Milling tool wear sample.
Tool blade image: 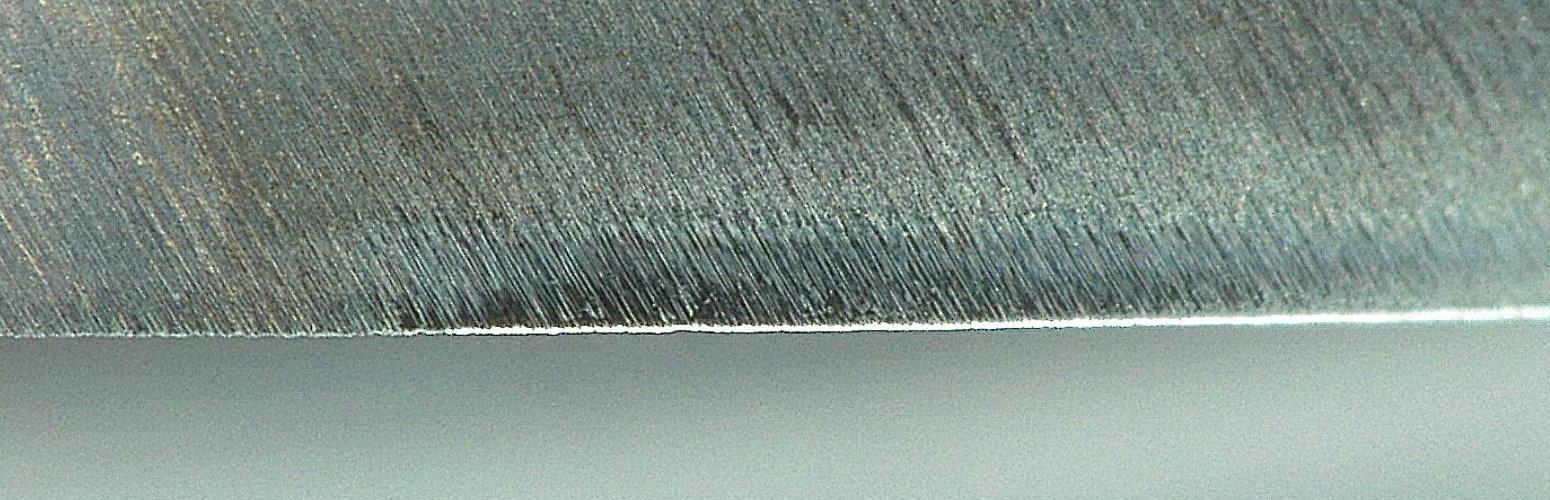
Chip image: 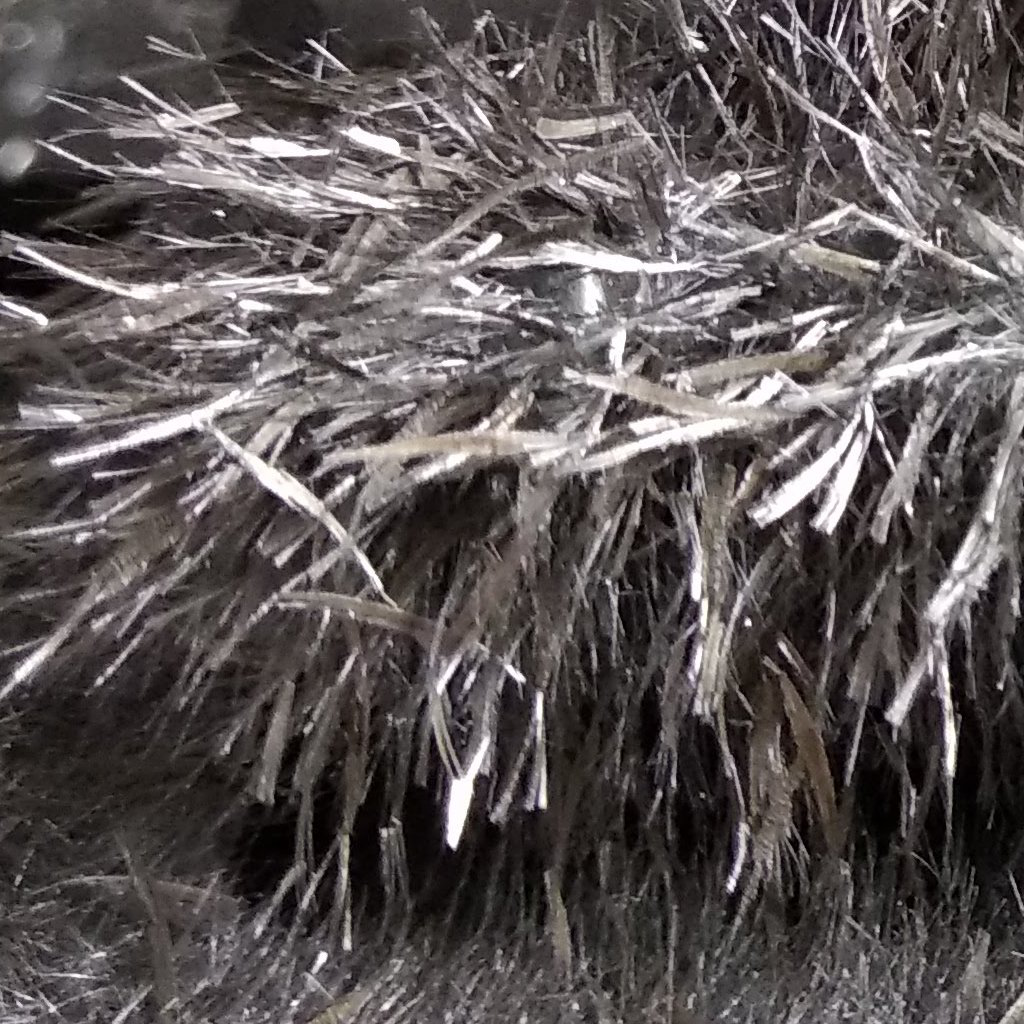
Workpiece image: 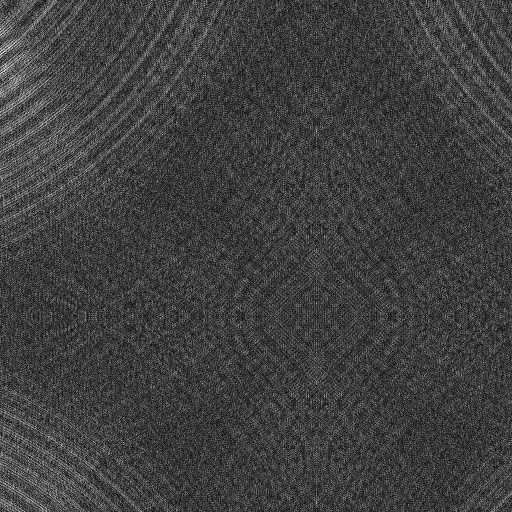
Tool wear state: sharp
Gaps: 0
Flank wear: 35.44
Overhang: 11.67
Force-signal Mel-spectrograms (X, Y, Z axes): 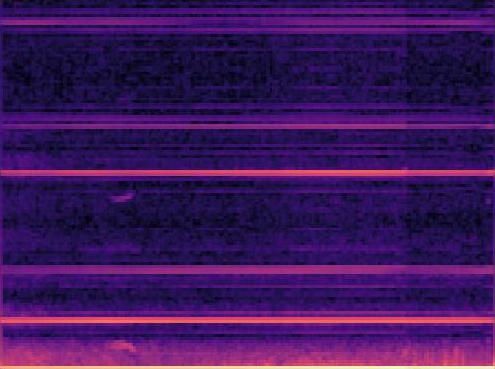 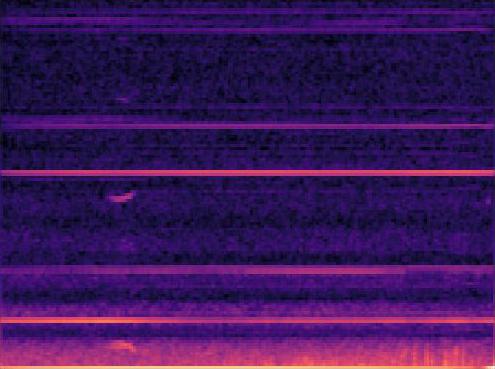 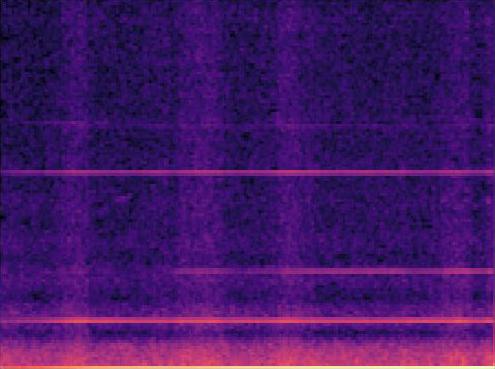
Force-signal scalograms (X, Y, Z axes): 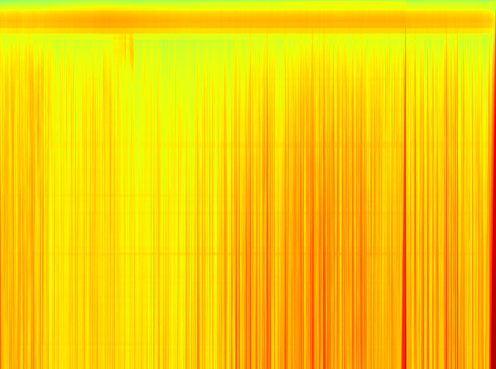 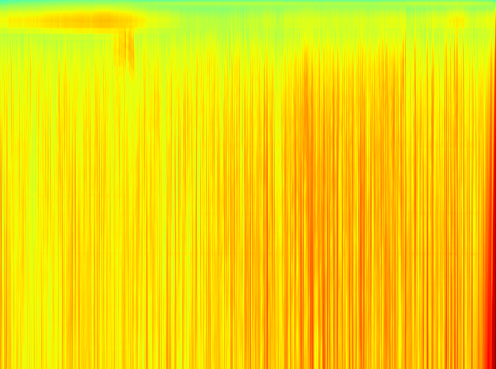 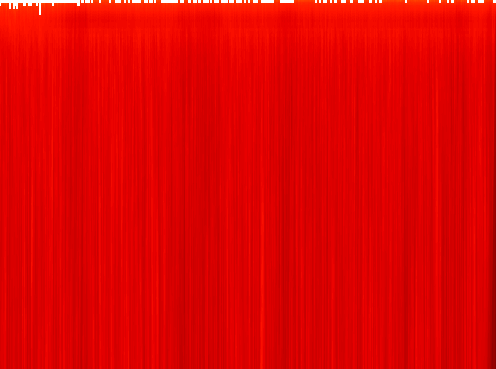
Force phase: initial_break_in_wear